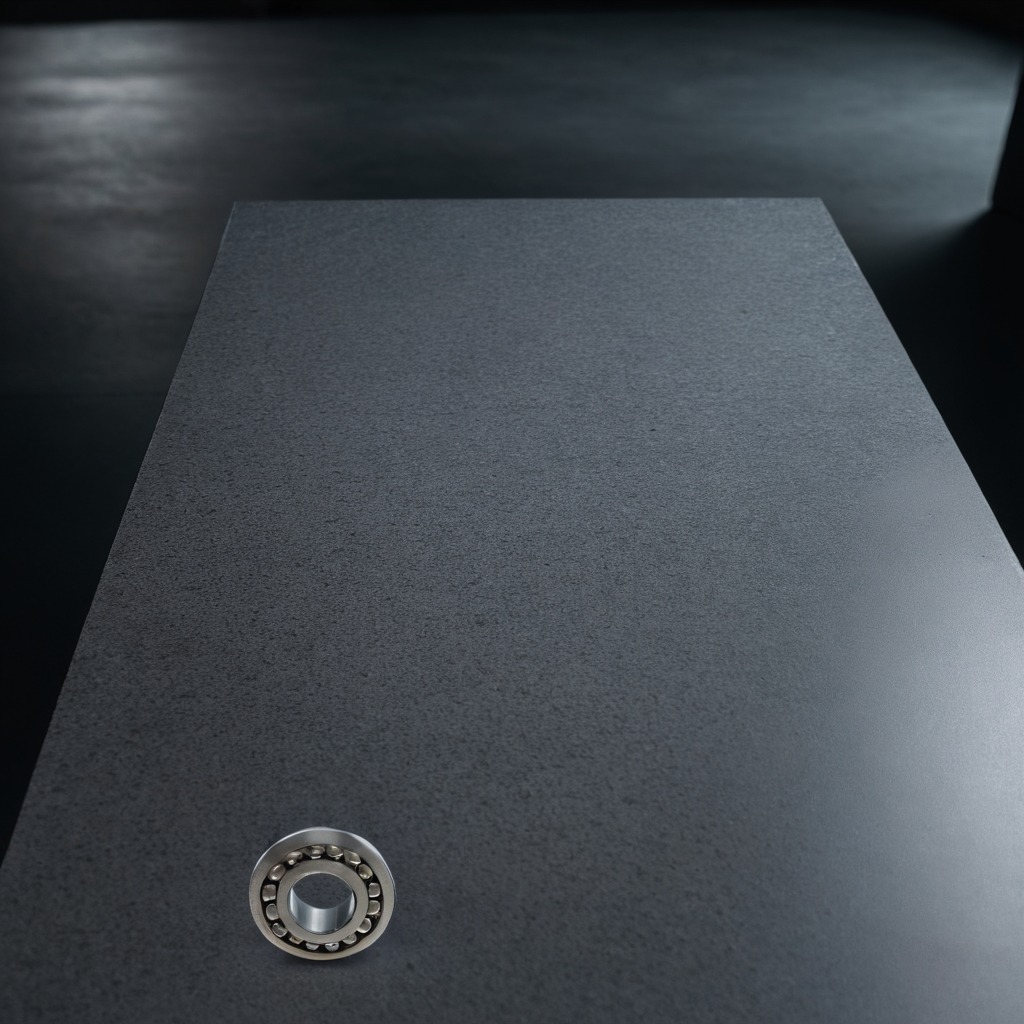
A metal ball bearing lies on the clean granite table inside a workshop at night dim ambient light soft shadows worn but